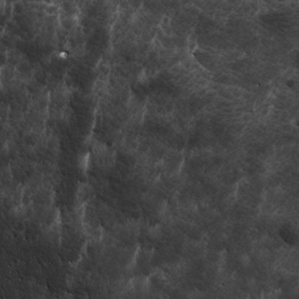
Label: non_frost